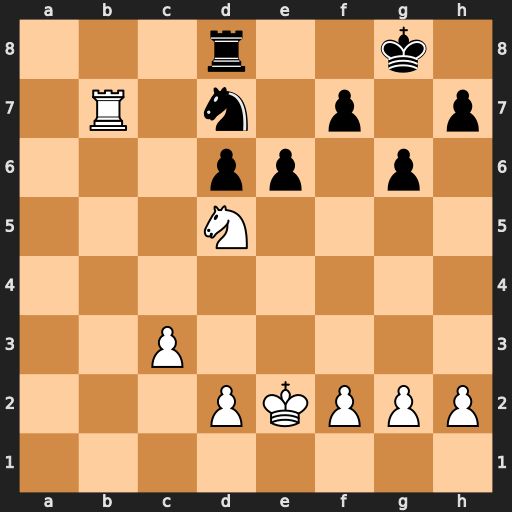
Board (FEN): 3r2k1/1R1n1p1p/3pp1p1/3N4/8/2P5/3PKPPP/8
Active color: w
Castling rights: -
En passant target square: -
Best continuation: Rxd7 Rxd7 Nf6+ Kf8 Nxd7+